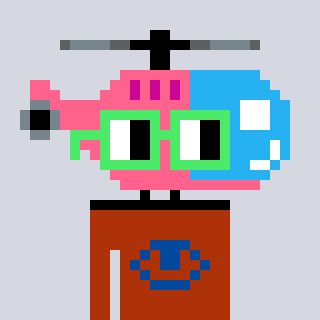
a pixel art character with square light green glasses, a helicopter-shaped head and a hotbrown-colored body on a cool background